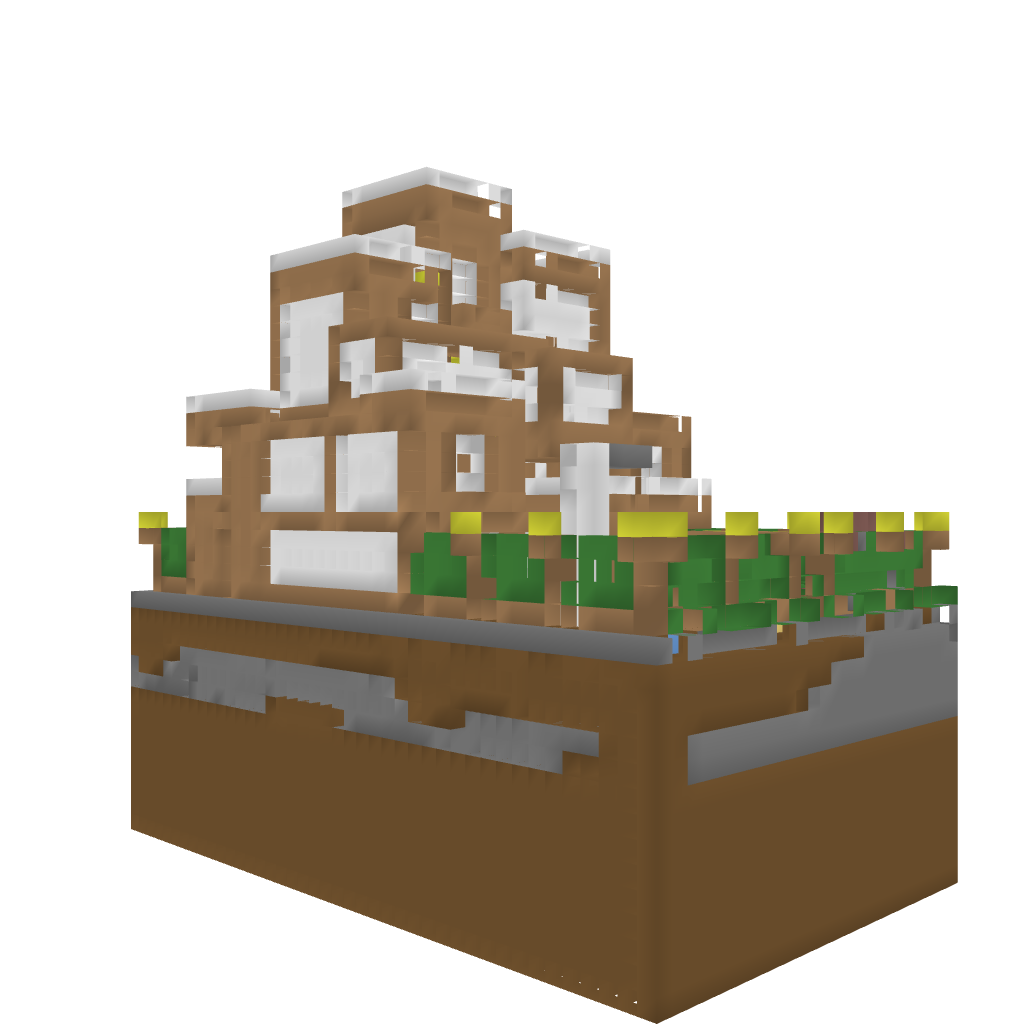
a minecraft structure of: ModernHouse good quality a lot of earth